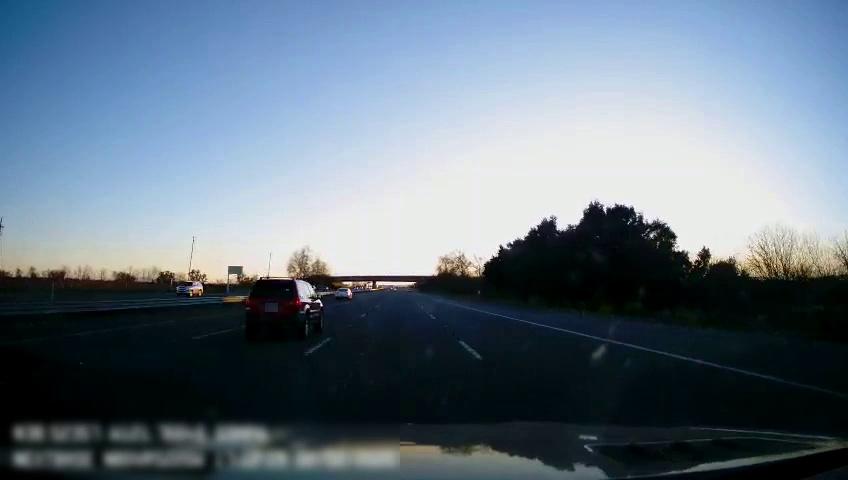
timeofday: Day
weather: Sunny
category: Drivable Space
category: Vehicles | SUV
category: Vehicles | Car
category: Vehicles | SUV
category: Lanes | Alternate Lane
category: Lanes | Alternate Lane
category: Lanes | Current Lane
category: Lanes | Current Lane
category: Lanes | Alternate Lane